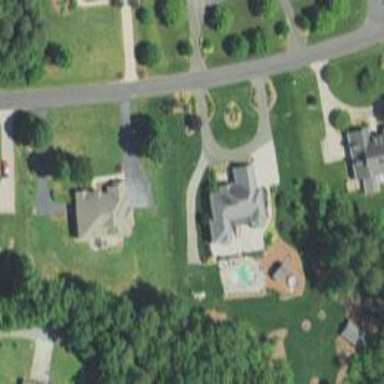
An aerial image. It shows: Driveway.